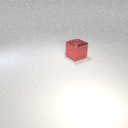
large red metal cube